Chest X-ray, AP view. Patient: 71 years old, sex M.
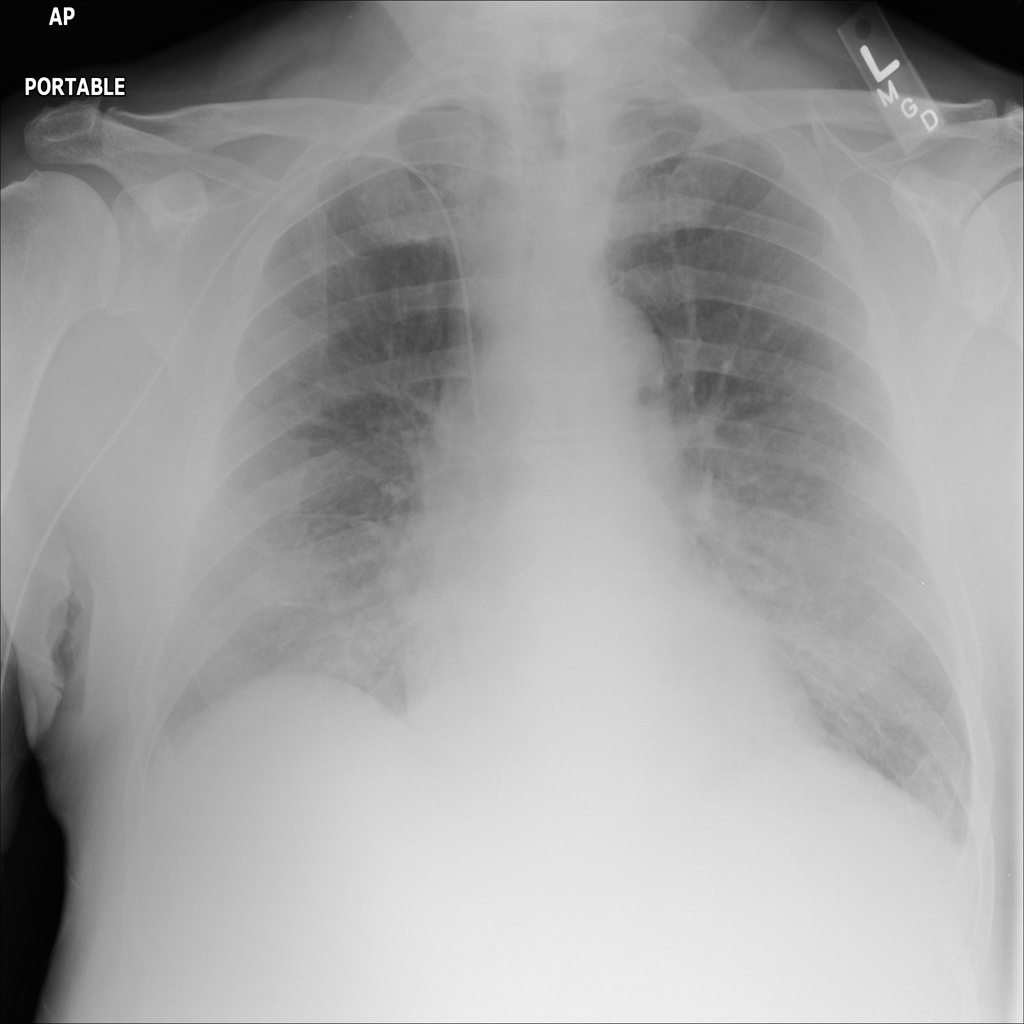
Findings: No Finding